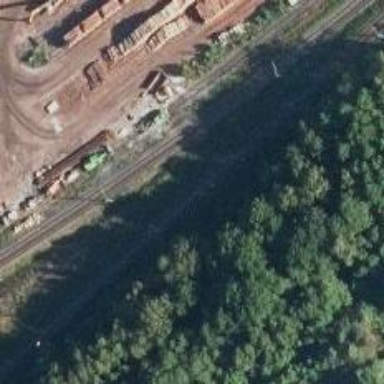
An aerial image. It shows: Railway track with continuous electrified contact line.